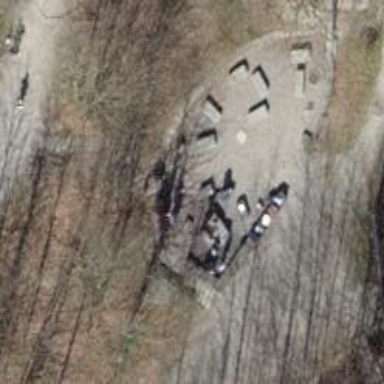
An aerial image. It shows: Bench.